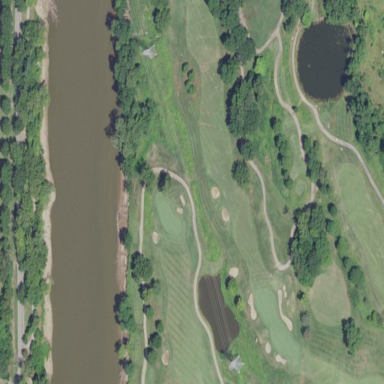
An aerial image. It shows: Grassy area designated as golf fairway.